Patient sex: F
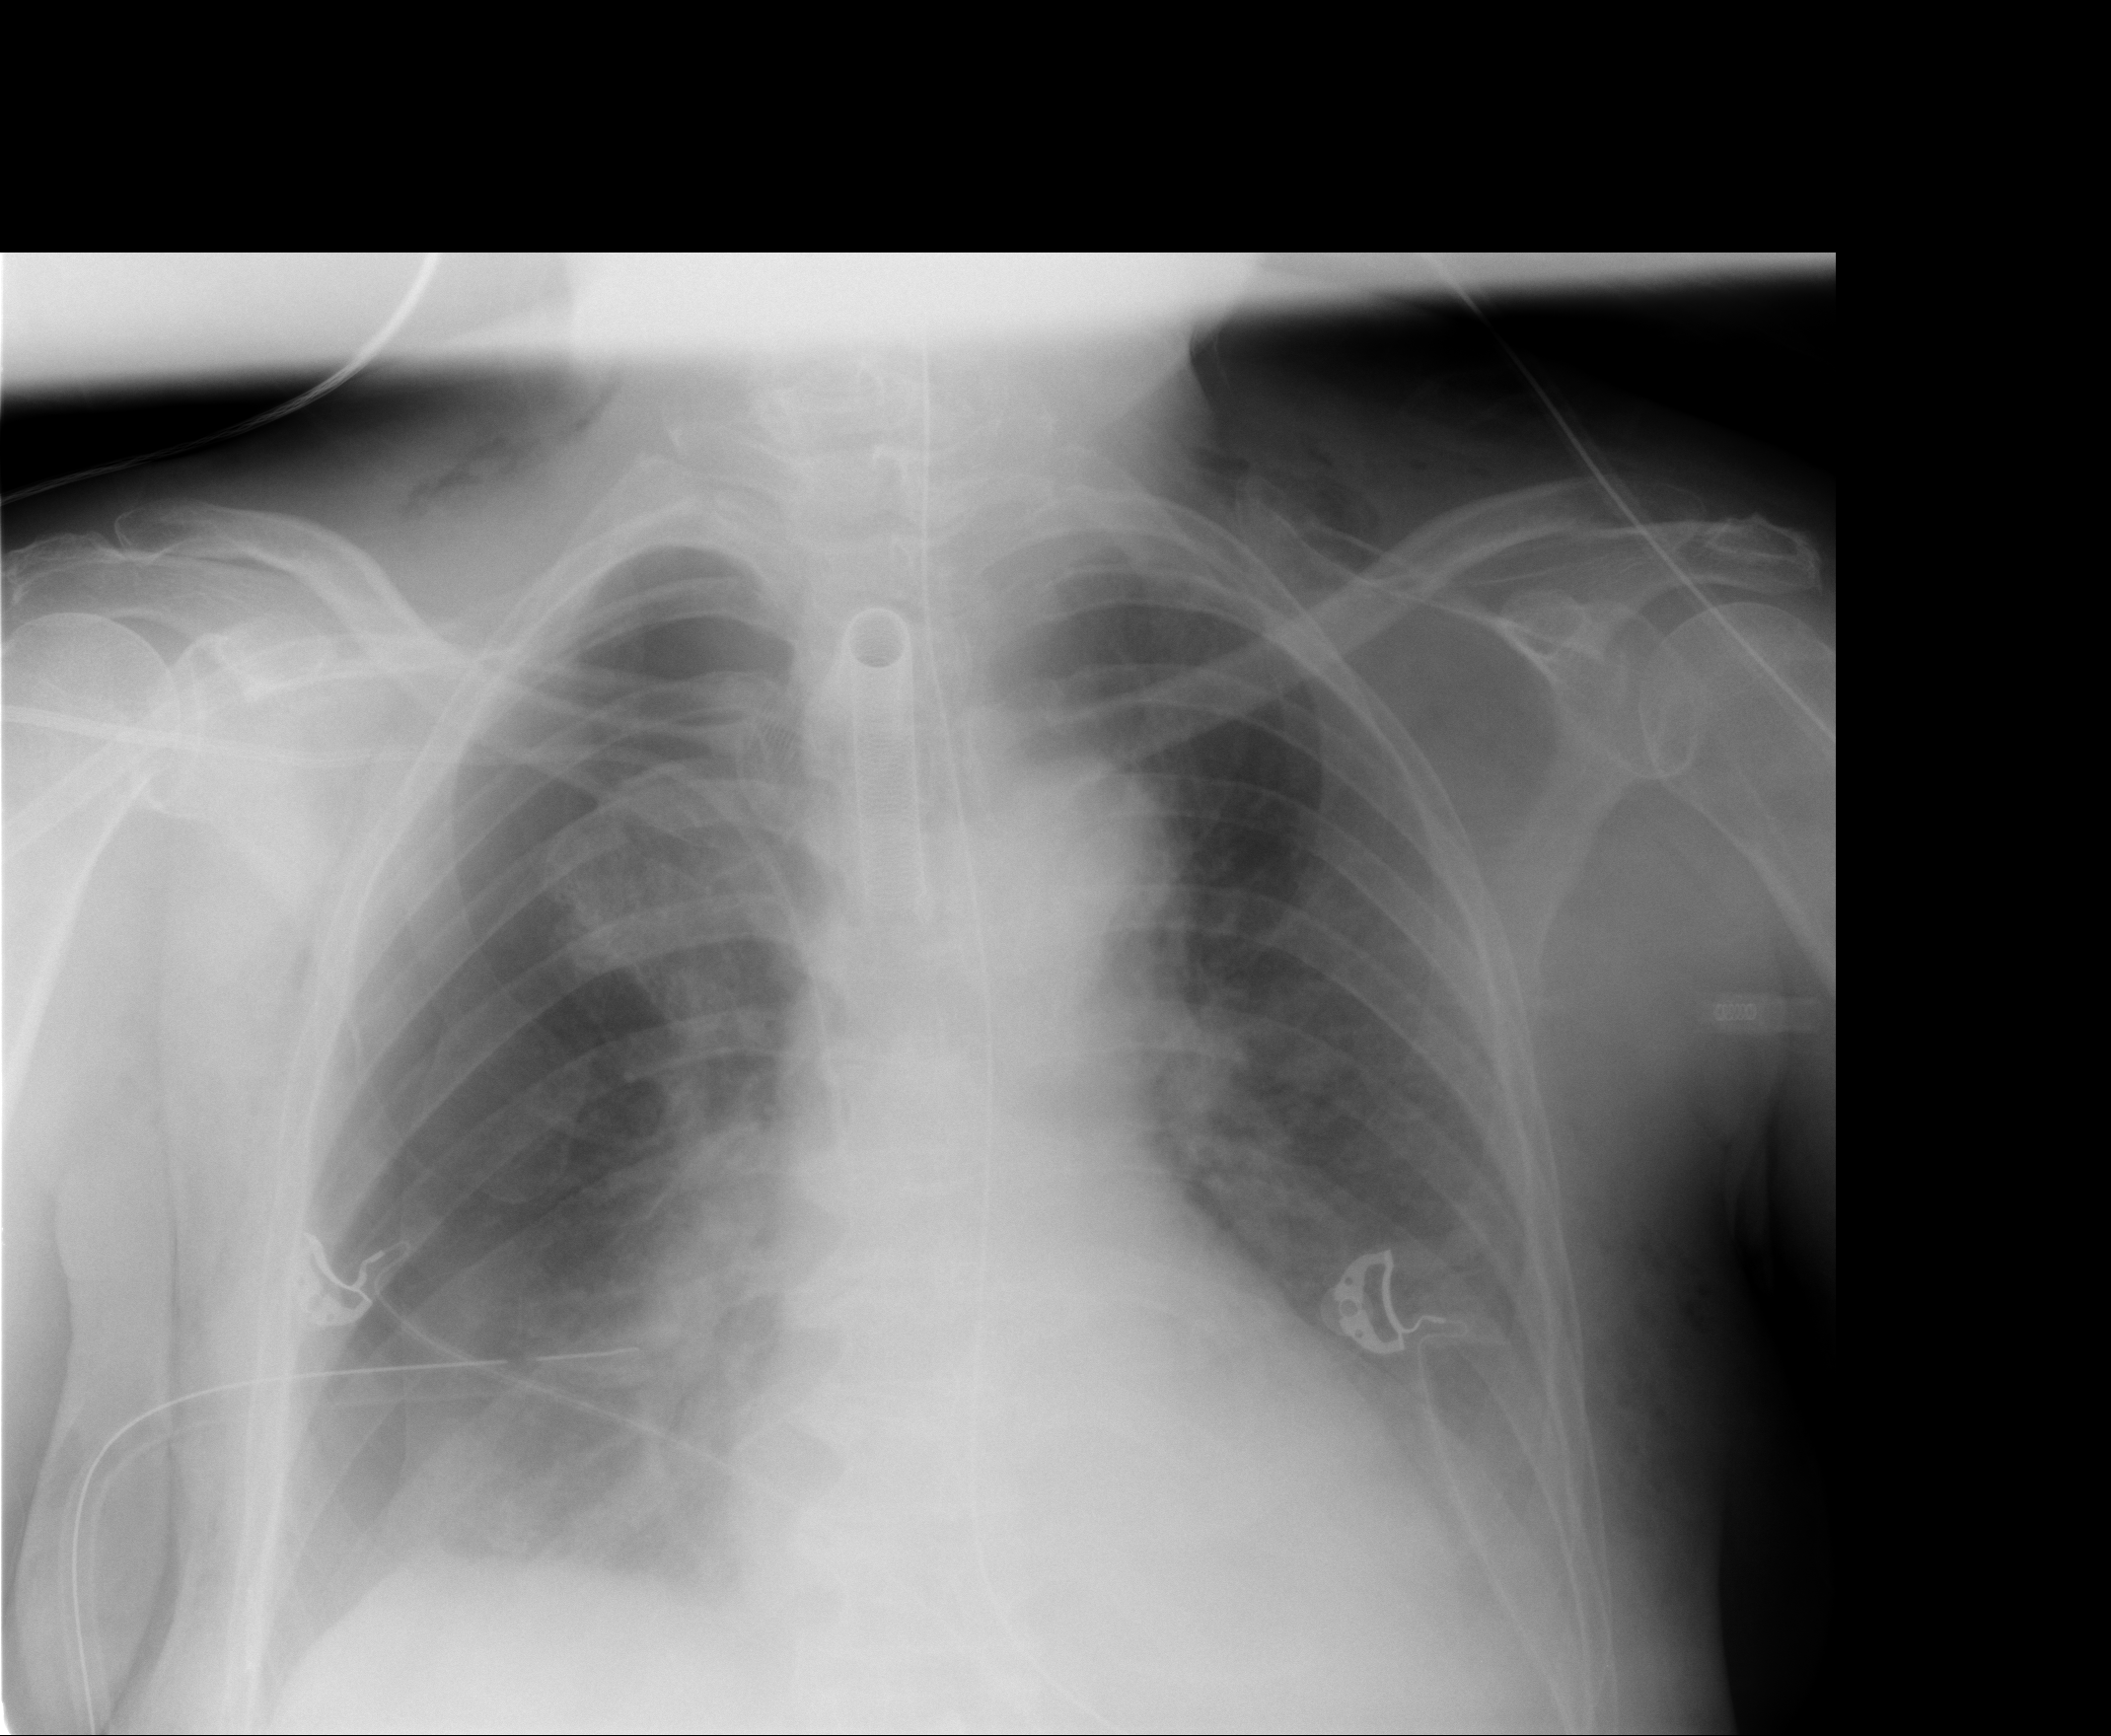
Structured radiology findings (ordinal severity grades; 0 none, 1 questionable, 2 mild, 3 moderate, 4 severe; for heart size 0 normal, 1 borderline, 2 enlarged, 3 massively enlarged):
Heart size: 0
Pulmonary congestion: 0
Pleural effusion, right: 2
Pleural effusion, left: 2
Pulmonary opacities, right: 0
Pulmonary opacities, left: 0
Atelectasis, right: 2
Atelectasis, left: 2